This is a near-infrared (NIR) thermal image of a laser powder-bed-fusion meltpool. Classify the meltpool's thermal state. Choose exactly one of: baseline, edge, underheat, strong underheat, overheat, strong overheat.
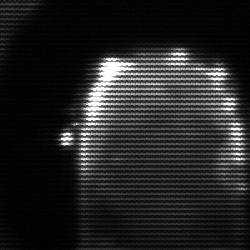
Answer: baseline